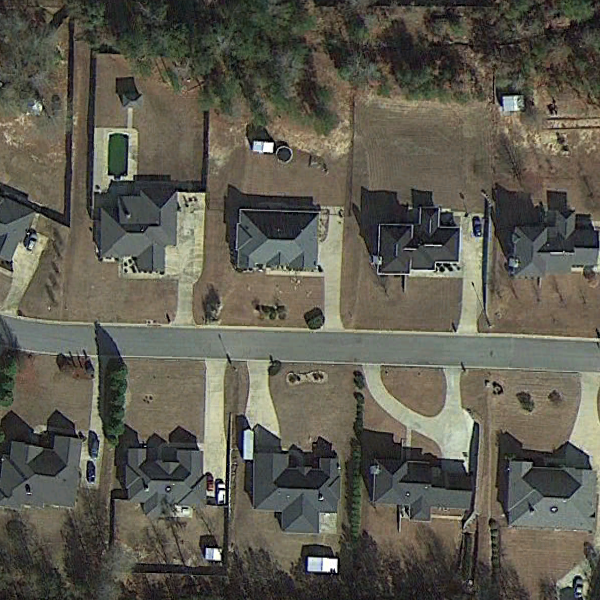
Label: MediumResidential